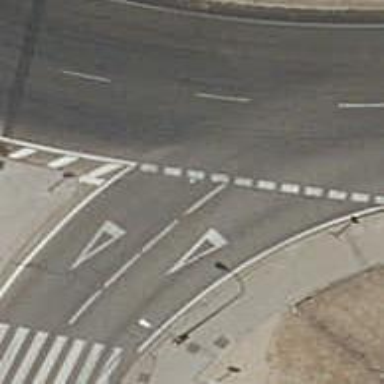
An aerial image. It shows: Road with "give way" sign.